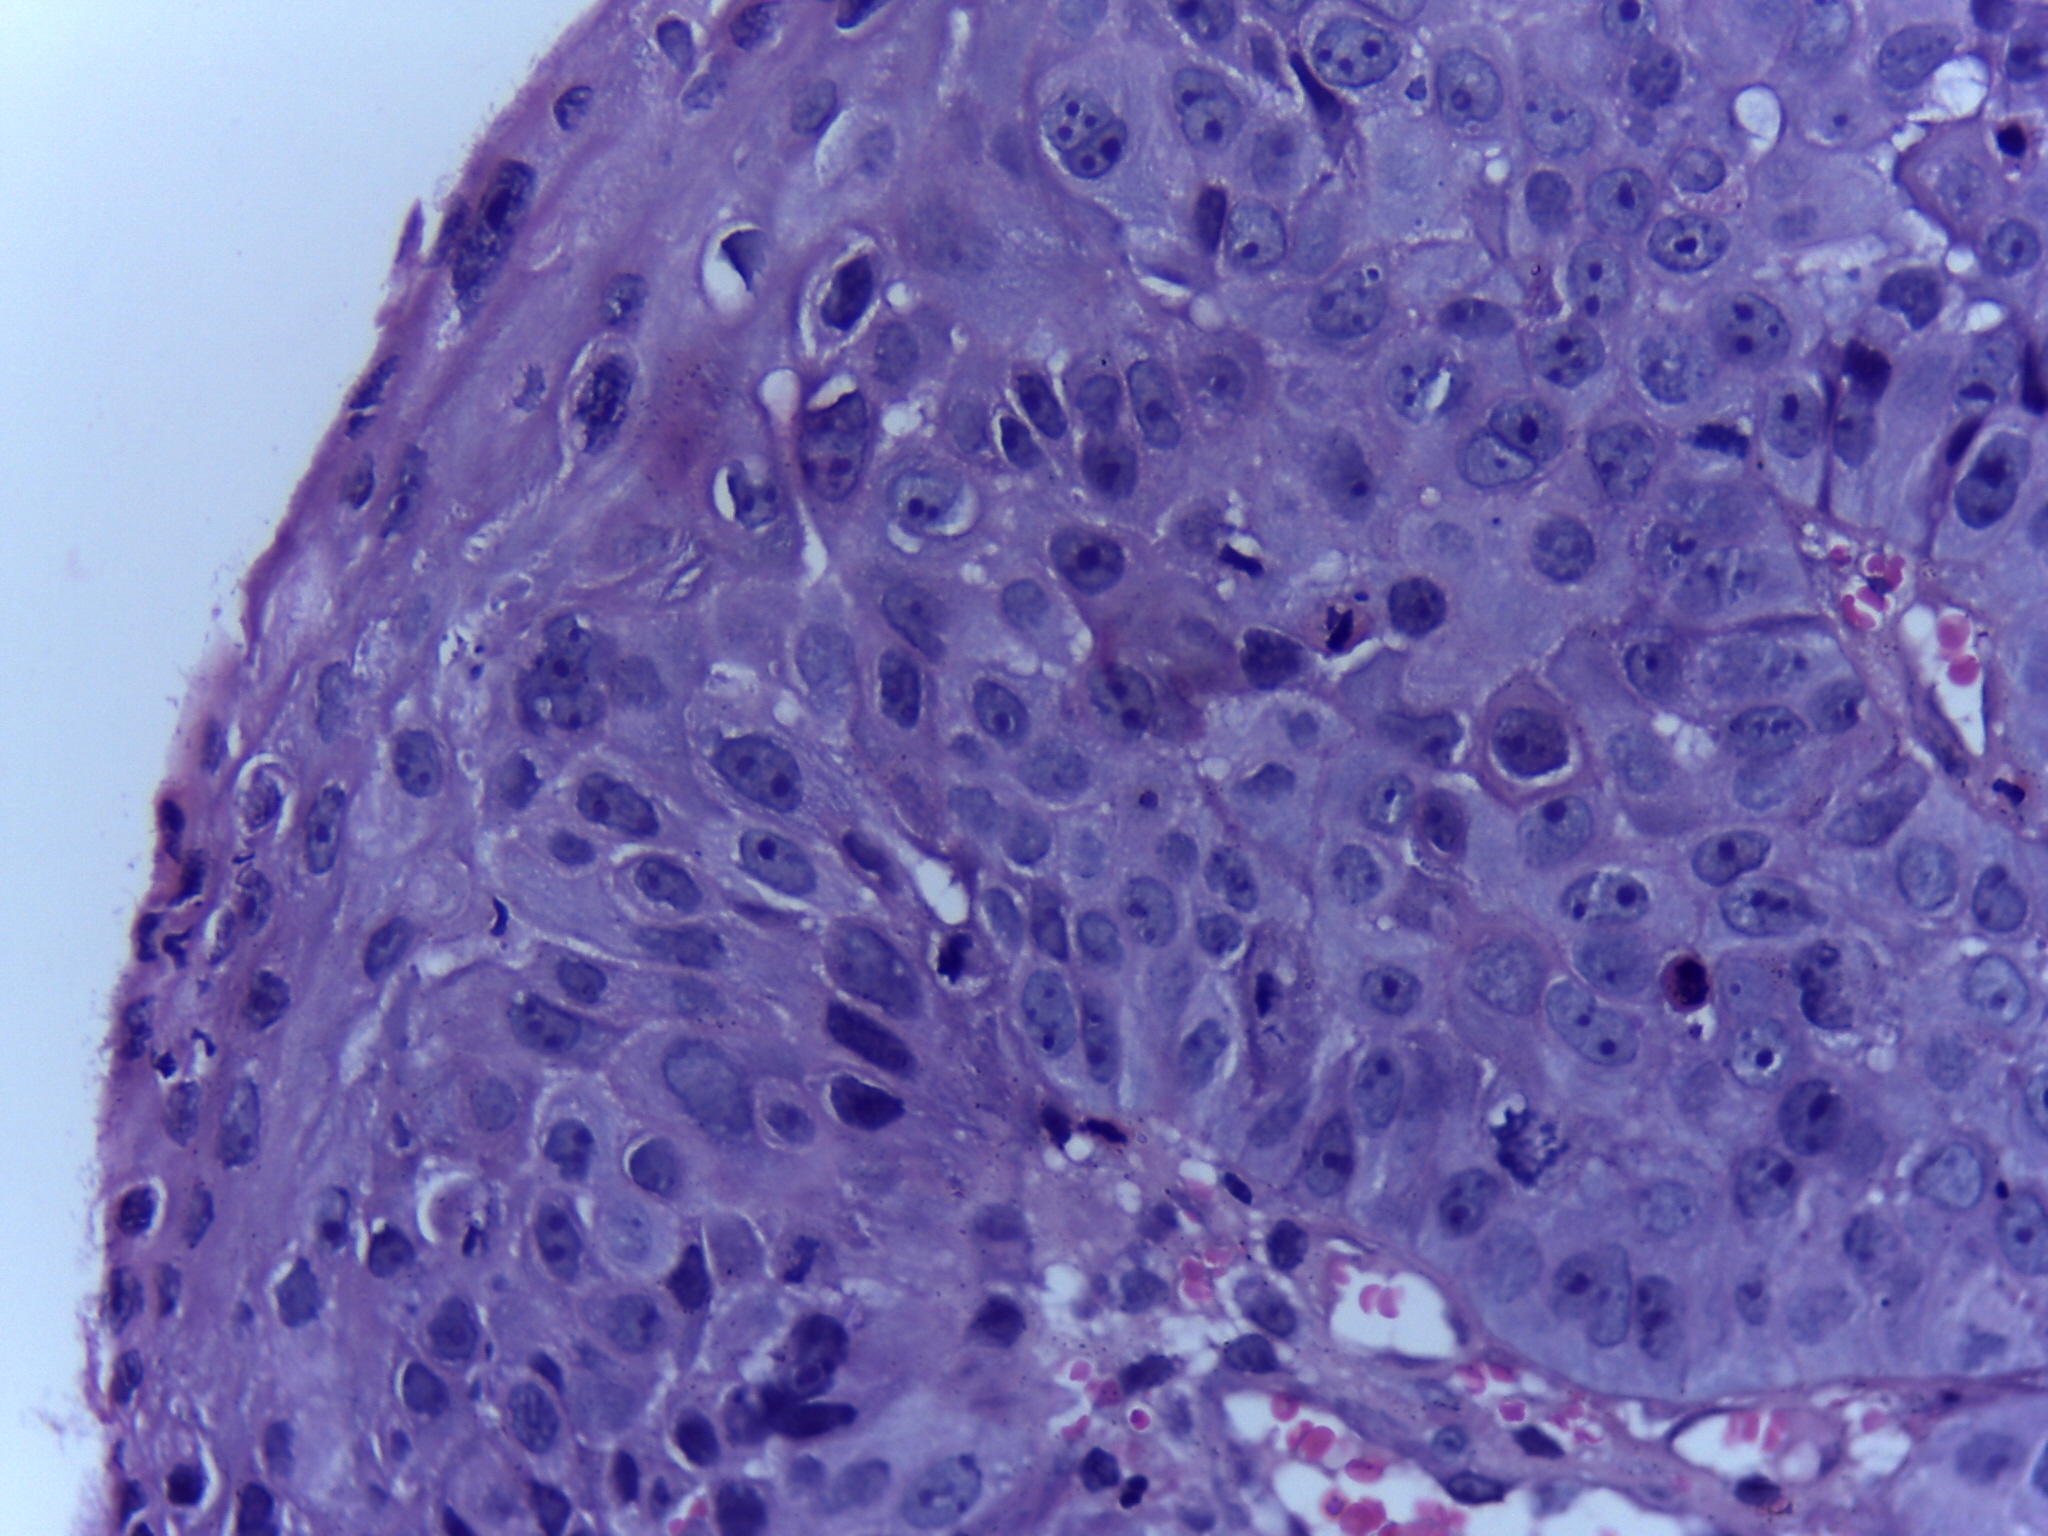
Diagnosis: OSCC